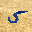
Label: 5